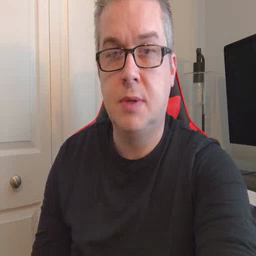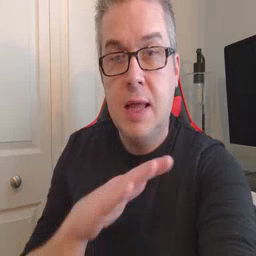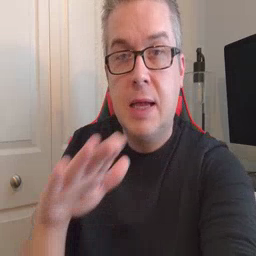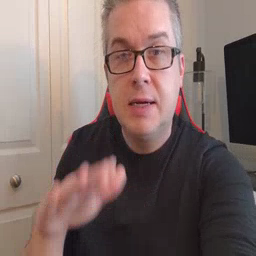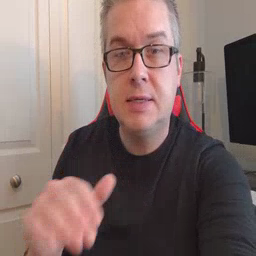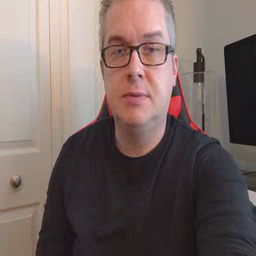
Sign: clean